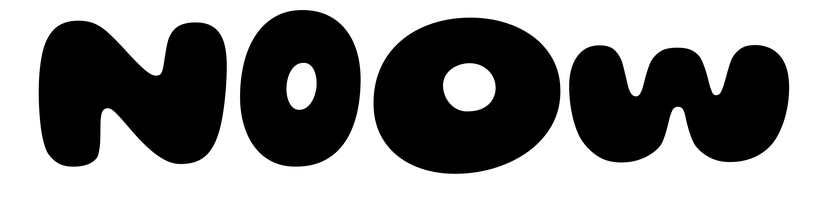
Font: Gluten_ExtraBold